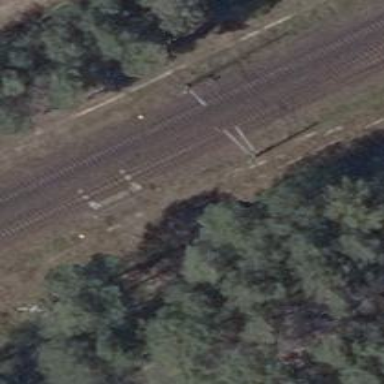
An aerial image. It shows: Railway switch with the turnout on the left side.